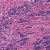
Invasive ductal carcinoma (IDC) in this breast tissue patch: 1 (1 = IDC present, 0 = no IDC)